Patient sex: M
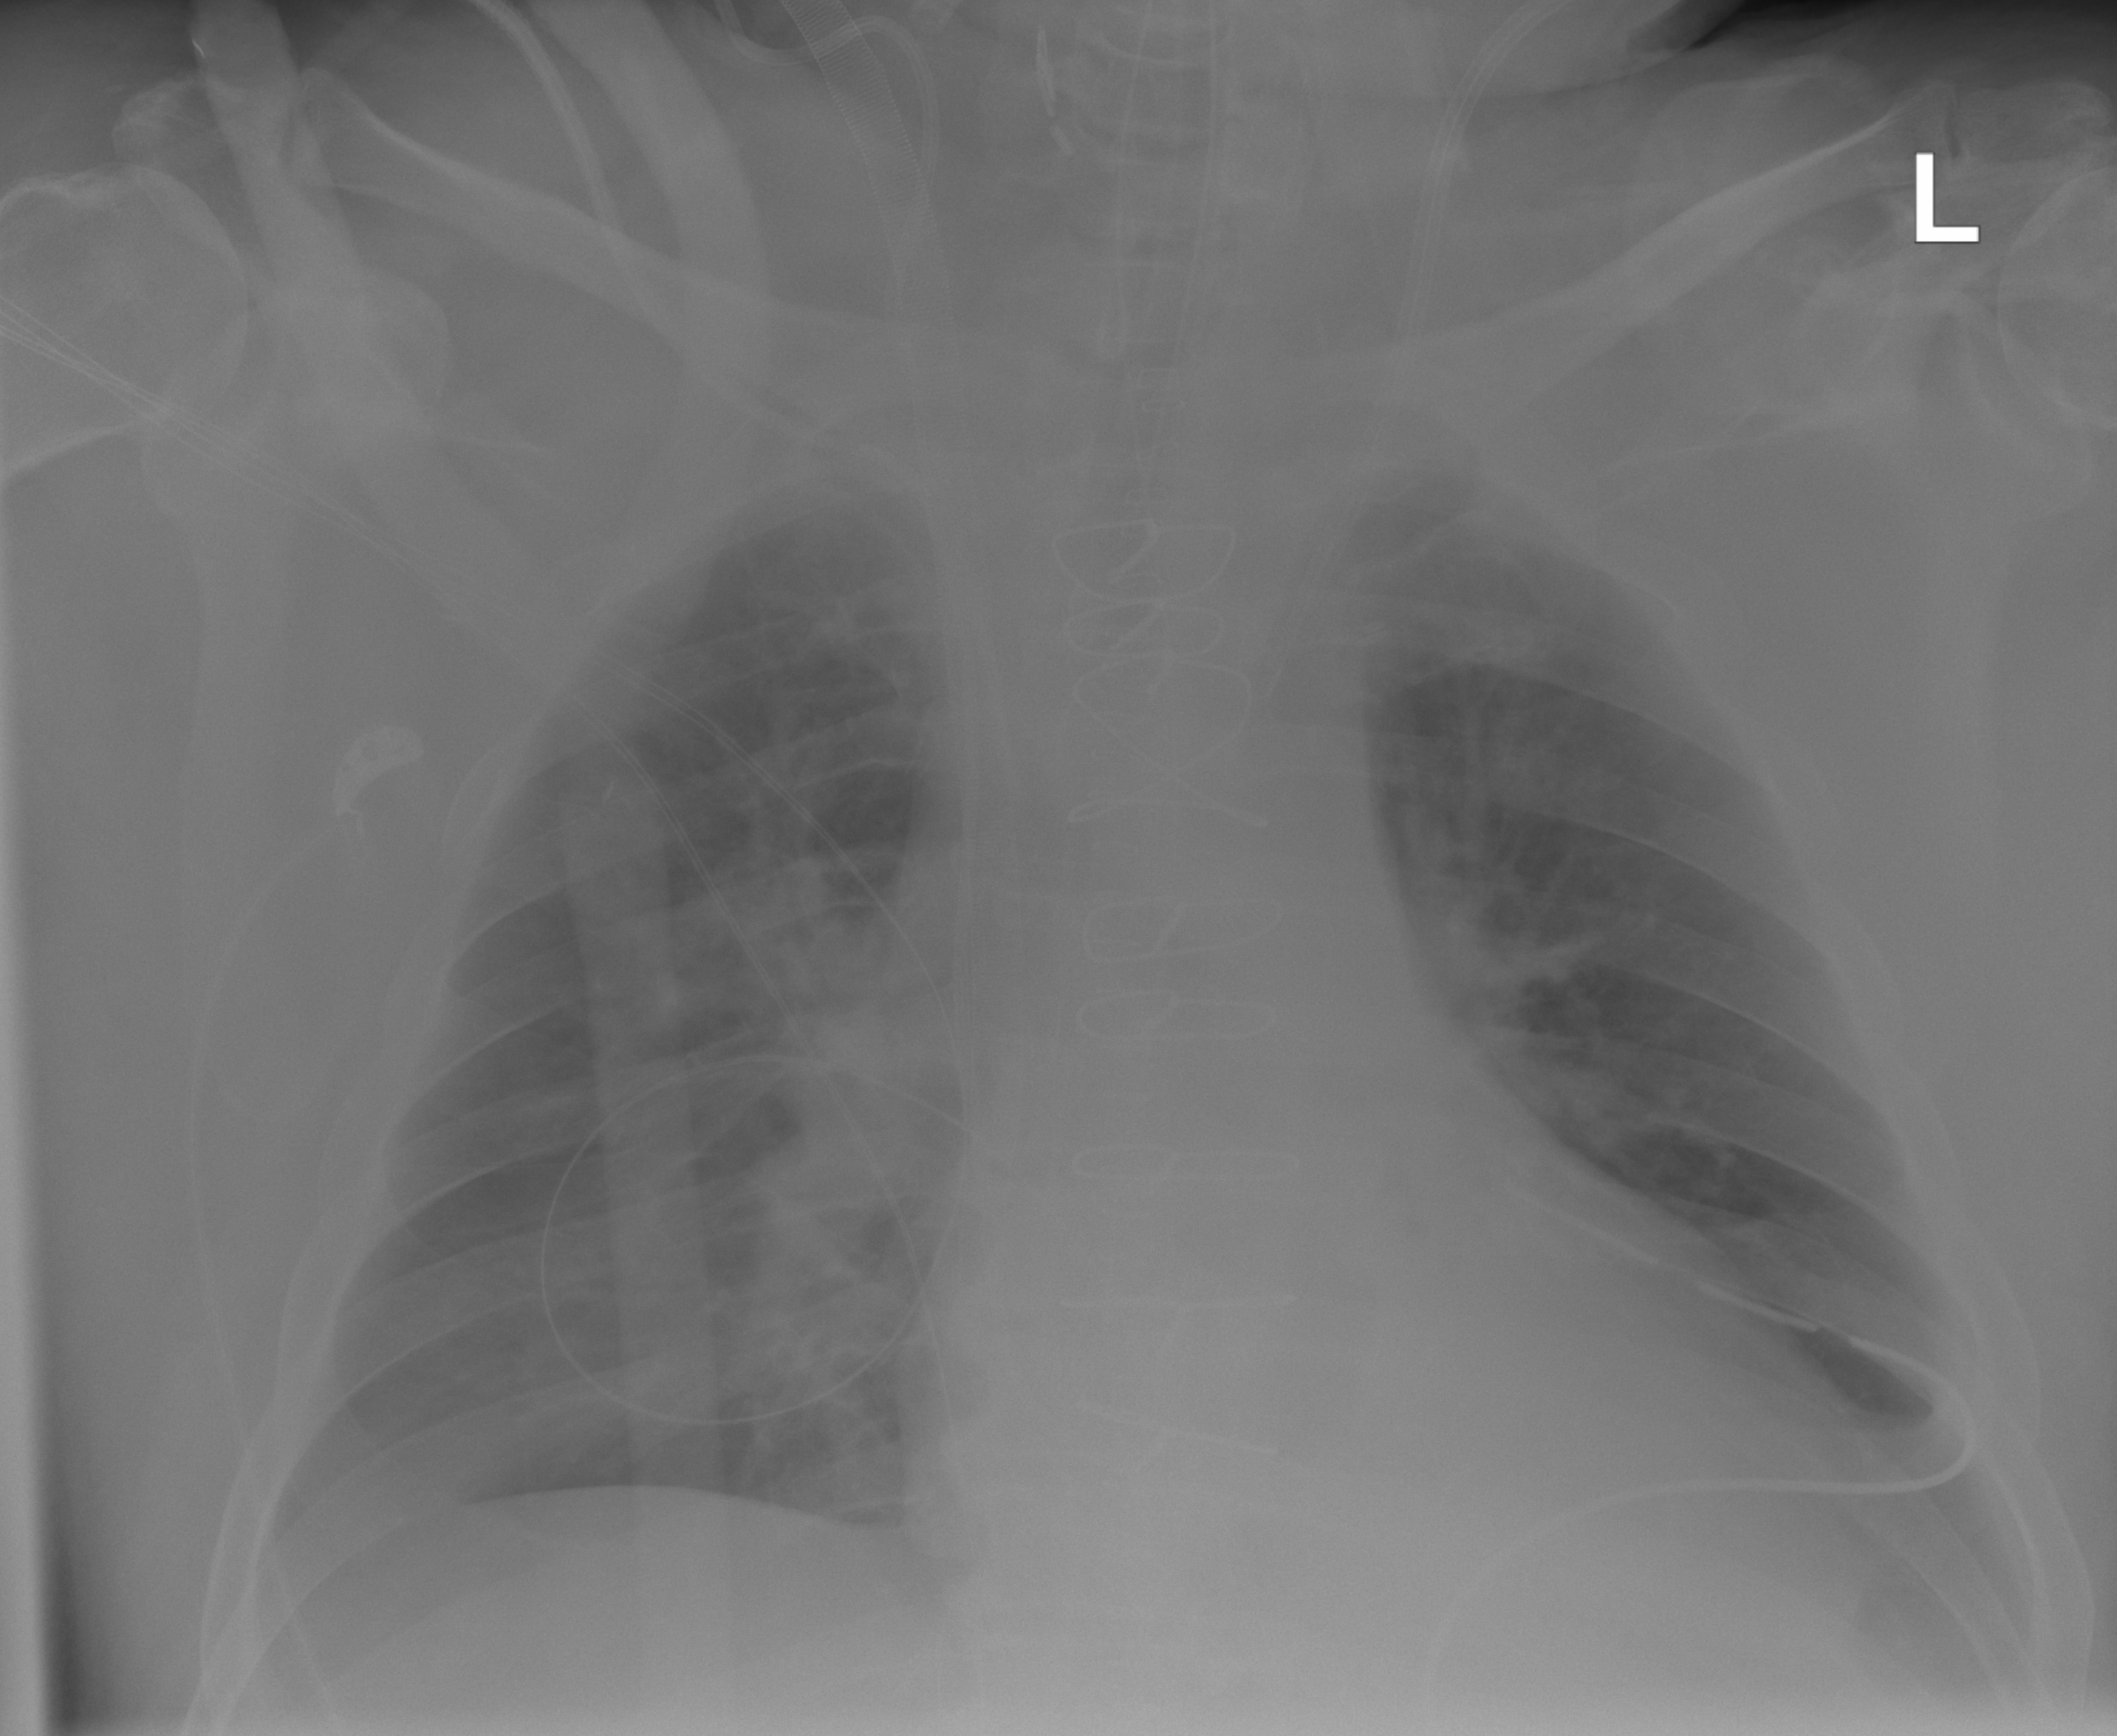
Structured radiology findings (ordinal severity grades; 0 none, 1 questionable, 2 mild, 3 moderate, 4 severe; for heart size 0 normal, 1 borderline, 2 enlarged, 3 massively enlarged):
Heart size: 0
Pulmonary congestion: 0
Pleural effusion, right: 2
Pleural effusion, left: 0
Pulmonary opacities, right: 2
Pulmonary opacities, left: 2
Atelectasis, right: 2
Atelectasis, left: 2